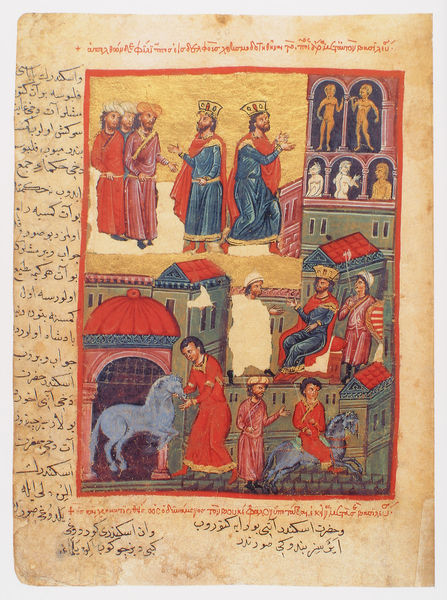
Titel: Der griechische Alexanderroman
Institution: Venedig, Hellenic Institute Codex Gr. 5
Schlagwörter: blau, nackt, gelb, stadt, fenster, grau, männer, szene, dach, gebäude, haus, rot, geschichte, rahmen, häuser, kirche, figur, gold, pferd, reiter, schrift, dächer, mauer, kuppel, könig, thron, nackte, foto, buch, orient, seite, text, soldat, ritter, streicheln, buchseite, arabisch, statuen, mittelalter, könige, turban, arabien, handschrift, griseille, kronen, buchmalerei, morgenland, manuskript, kümmern, stateun, buhmalerei, rot b